Brain MRI, t1w sequence, axial 2D slice.
Patient: age 30, sex M, weight 95 kg, height 1.95 m
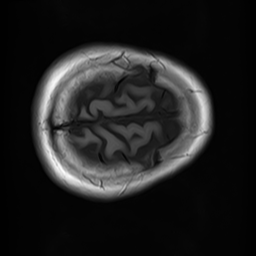